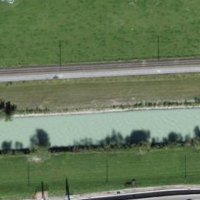
EUNIS habitat code: 24
Species observed at this site:
Chorthippus biguttulus